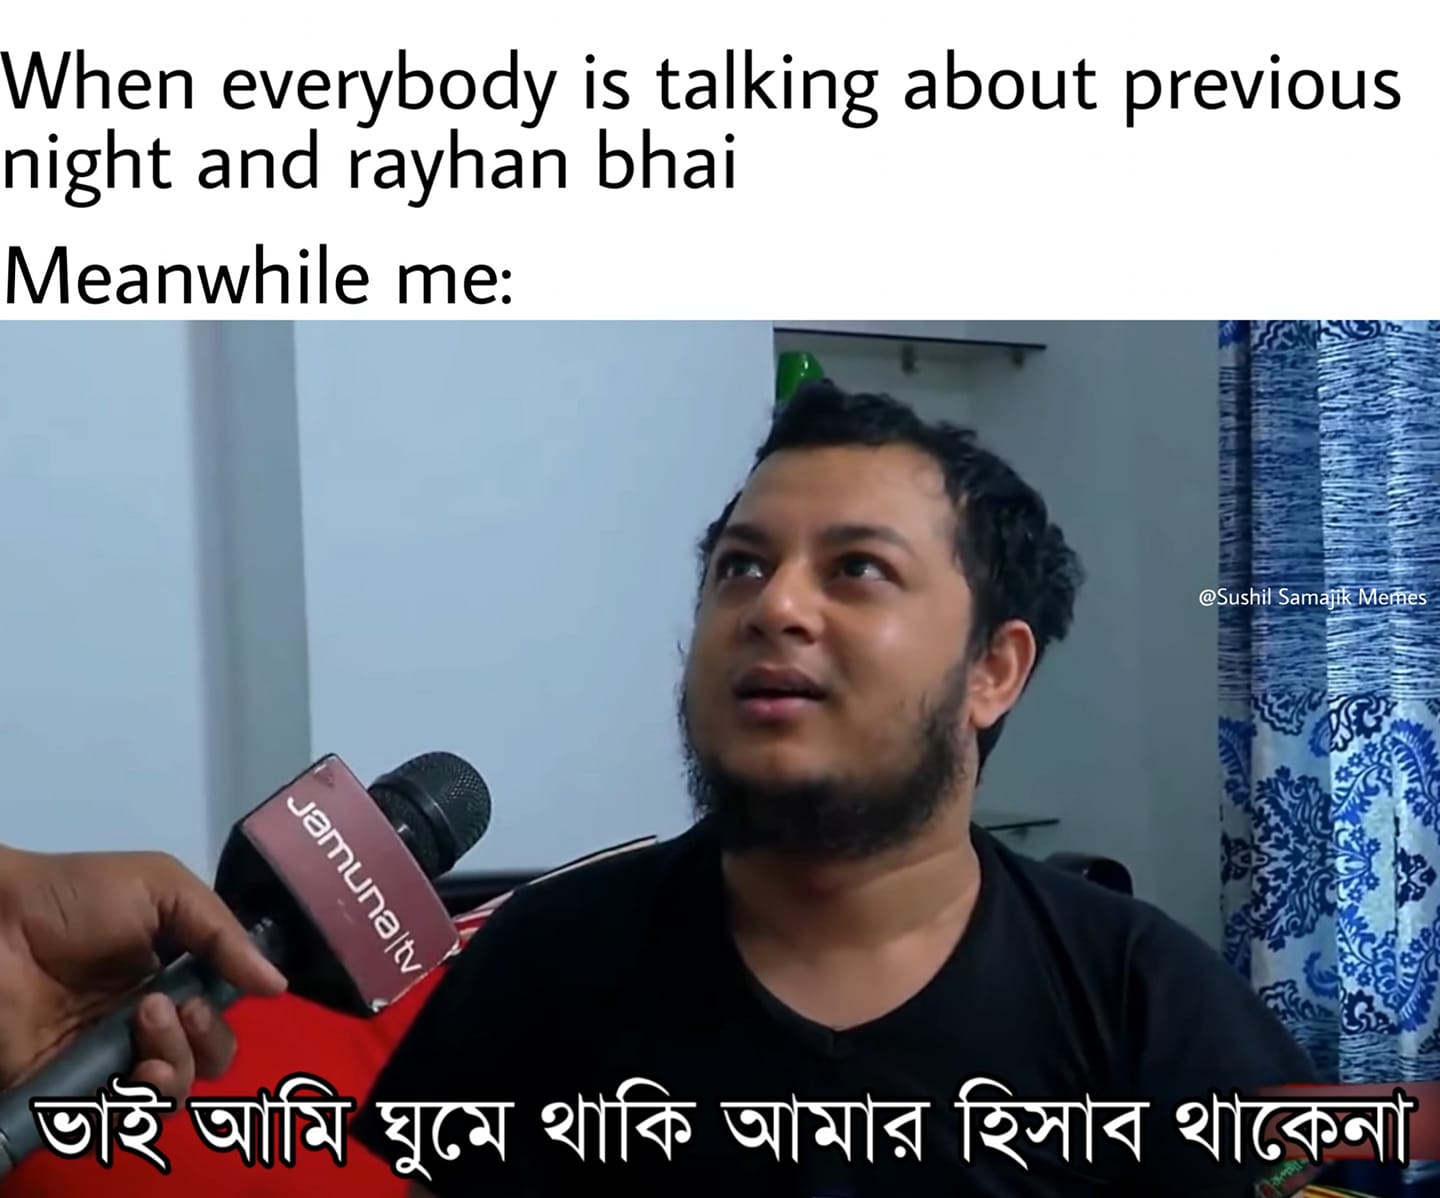
Caption: When everybody is talking about previous night and rayhan bhai      Meanwhile me:  ভাই আমি ঘুমে থাকি আমার হিসাব থাকেনা
Label: non-hate